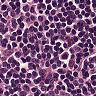
Metastatic tissue present: no